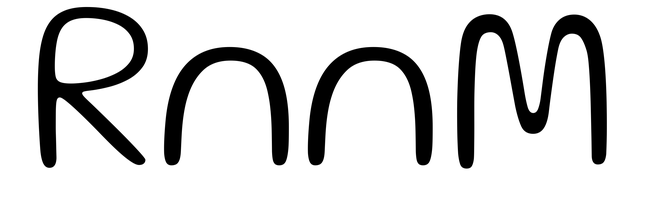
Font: Gluten_ExtraLight